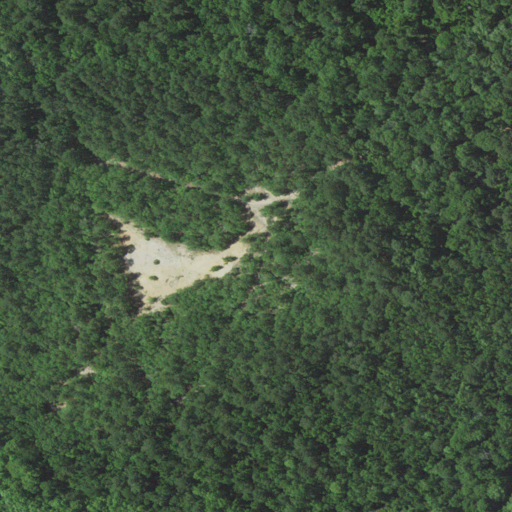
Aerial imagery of mountain in North Carolina named Wolf Hill containing herbaceous wetlands, woody wetlands, and shrub